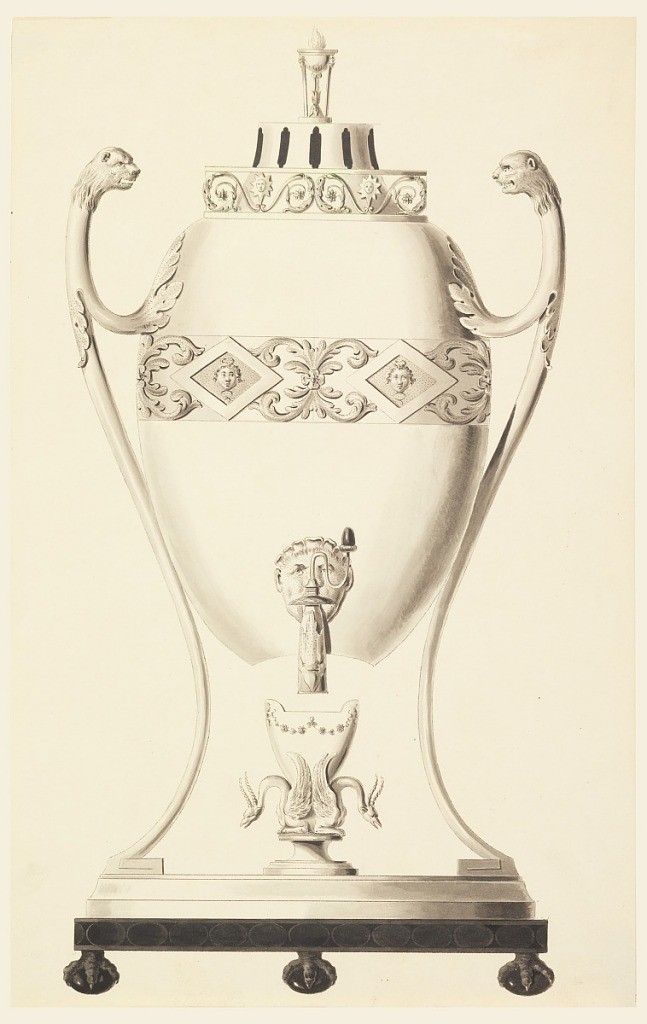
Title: Design for an Apparatus for Boiling Water
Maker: Joseph Anton Seethaler II, German, 1799–1868
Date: ca. 1810
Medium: Pen and black ink, brush and gray, black wash on paper
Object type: Drawing
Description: Front view. Ovoidal plinth. Two scrolls topped by lion heads hold the body which is shaped as a part of an egg.  The bottom section of the cover is surrounded by a kind of railing; the top section shows cut out quatrefoils.  A tripod censer on top. The spout starts from a mask. Underneath: a receptacle for spirits consisting of an egg shape and the foreparts of crouching dragons.